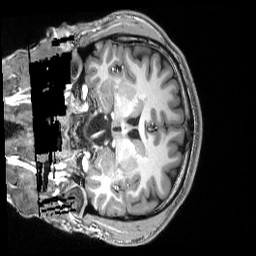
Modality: T1w
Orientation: coronal
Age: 21
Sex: male
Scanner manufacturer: siemens
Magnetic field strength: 3 T
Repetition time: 2.53 s
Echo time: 0.0033 s